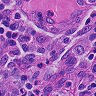
Metastatic tissue present: no